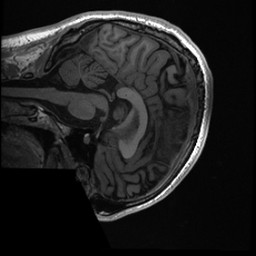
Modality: T1w
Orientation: sagittal
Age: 22
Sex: male